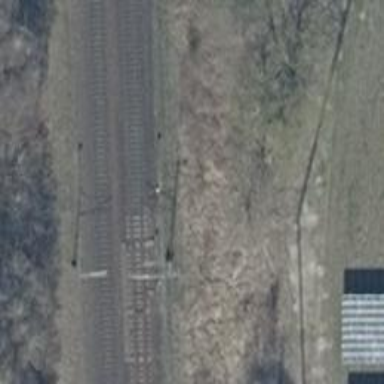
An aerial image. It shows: Railway signal.